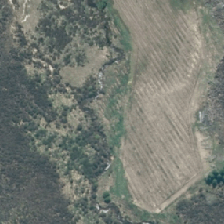
Land cover: herbaceous_freshwater_vege